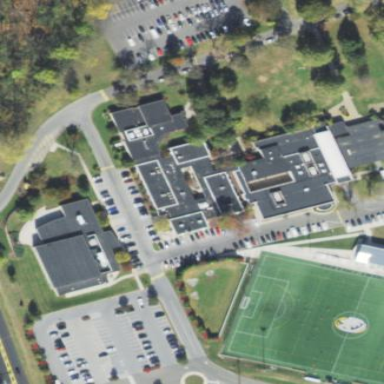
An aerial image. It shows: College building.